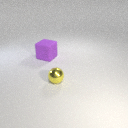
small yellow metal sphere to the right of large purple rubber cube